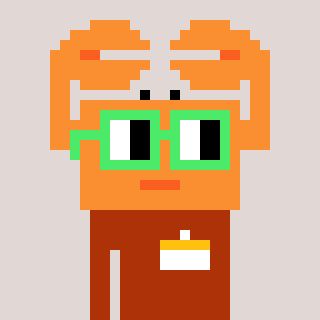
a pixel art character with square light green glasses, a crab-shaped head and a hotbrown-colored body on a warm background